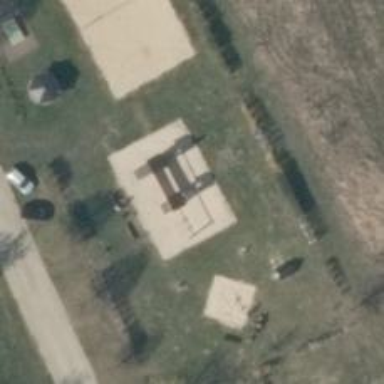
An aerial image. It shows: Playground with slide.